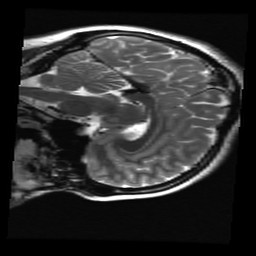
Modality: T2w
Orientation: sagittal
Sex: female
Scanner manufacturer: ge
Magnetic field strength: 3 T
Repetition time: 5 s
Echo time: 0.101 s